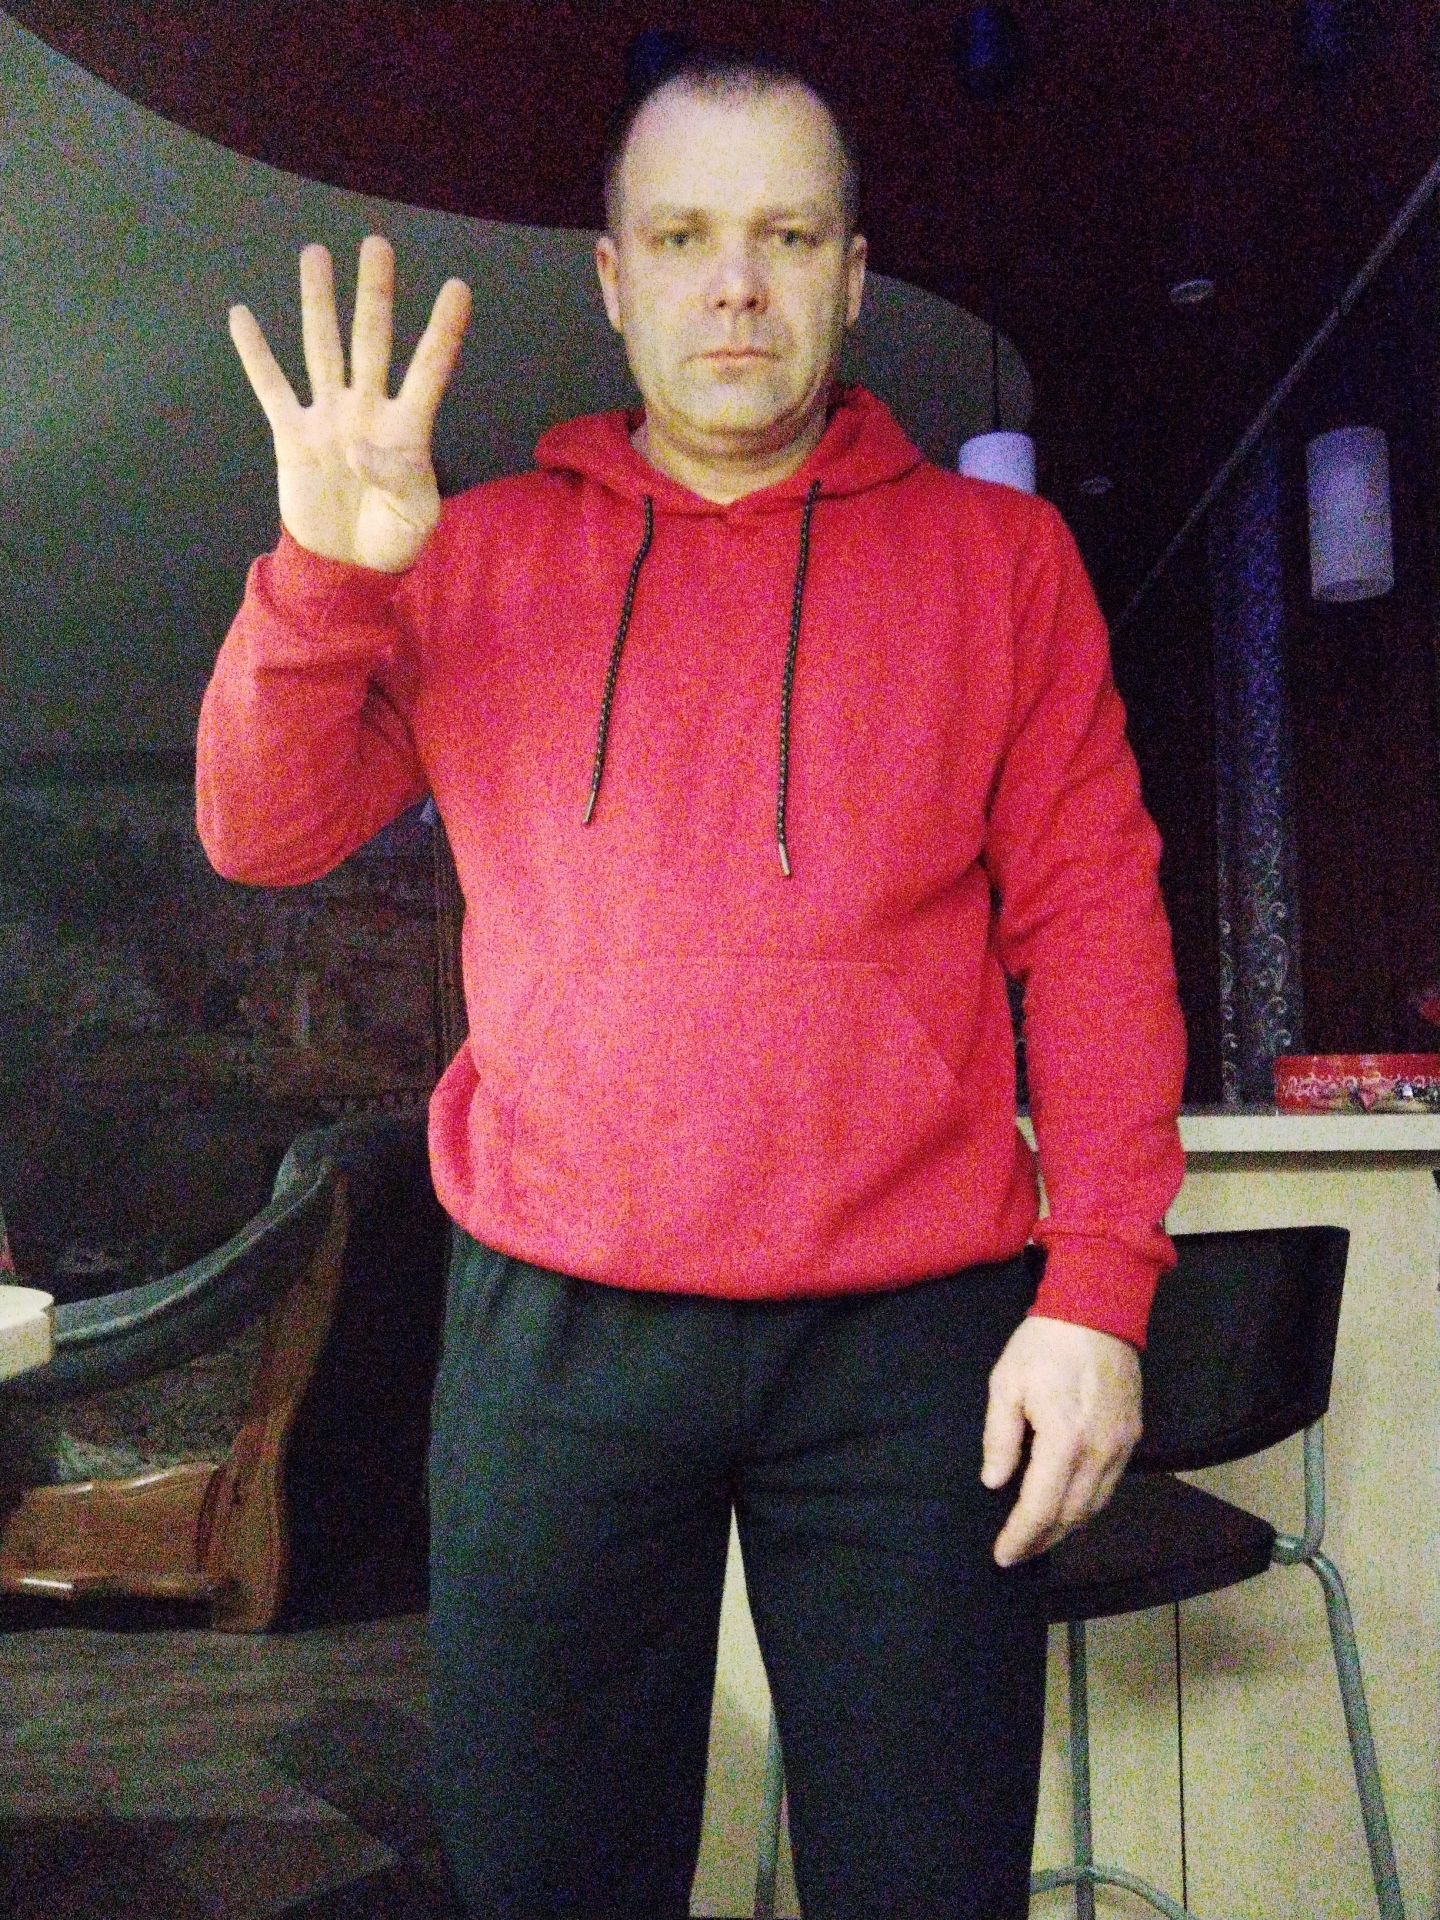
Label: noise